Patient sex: M
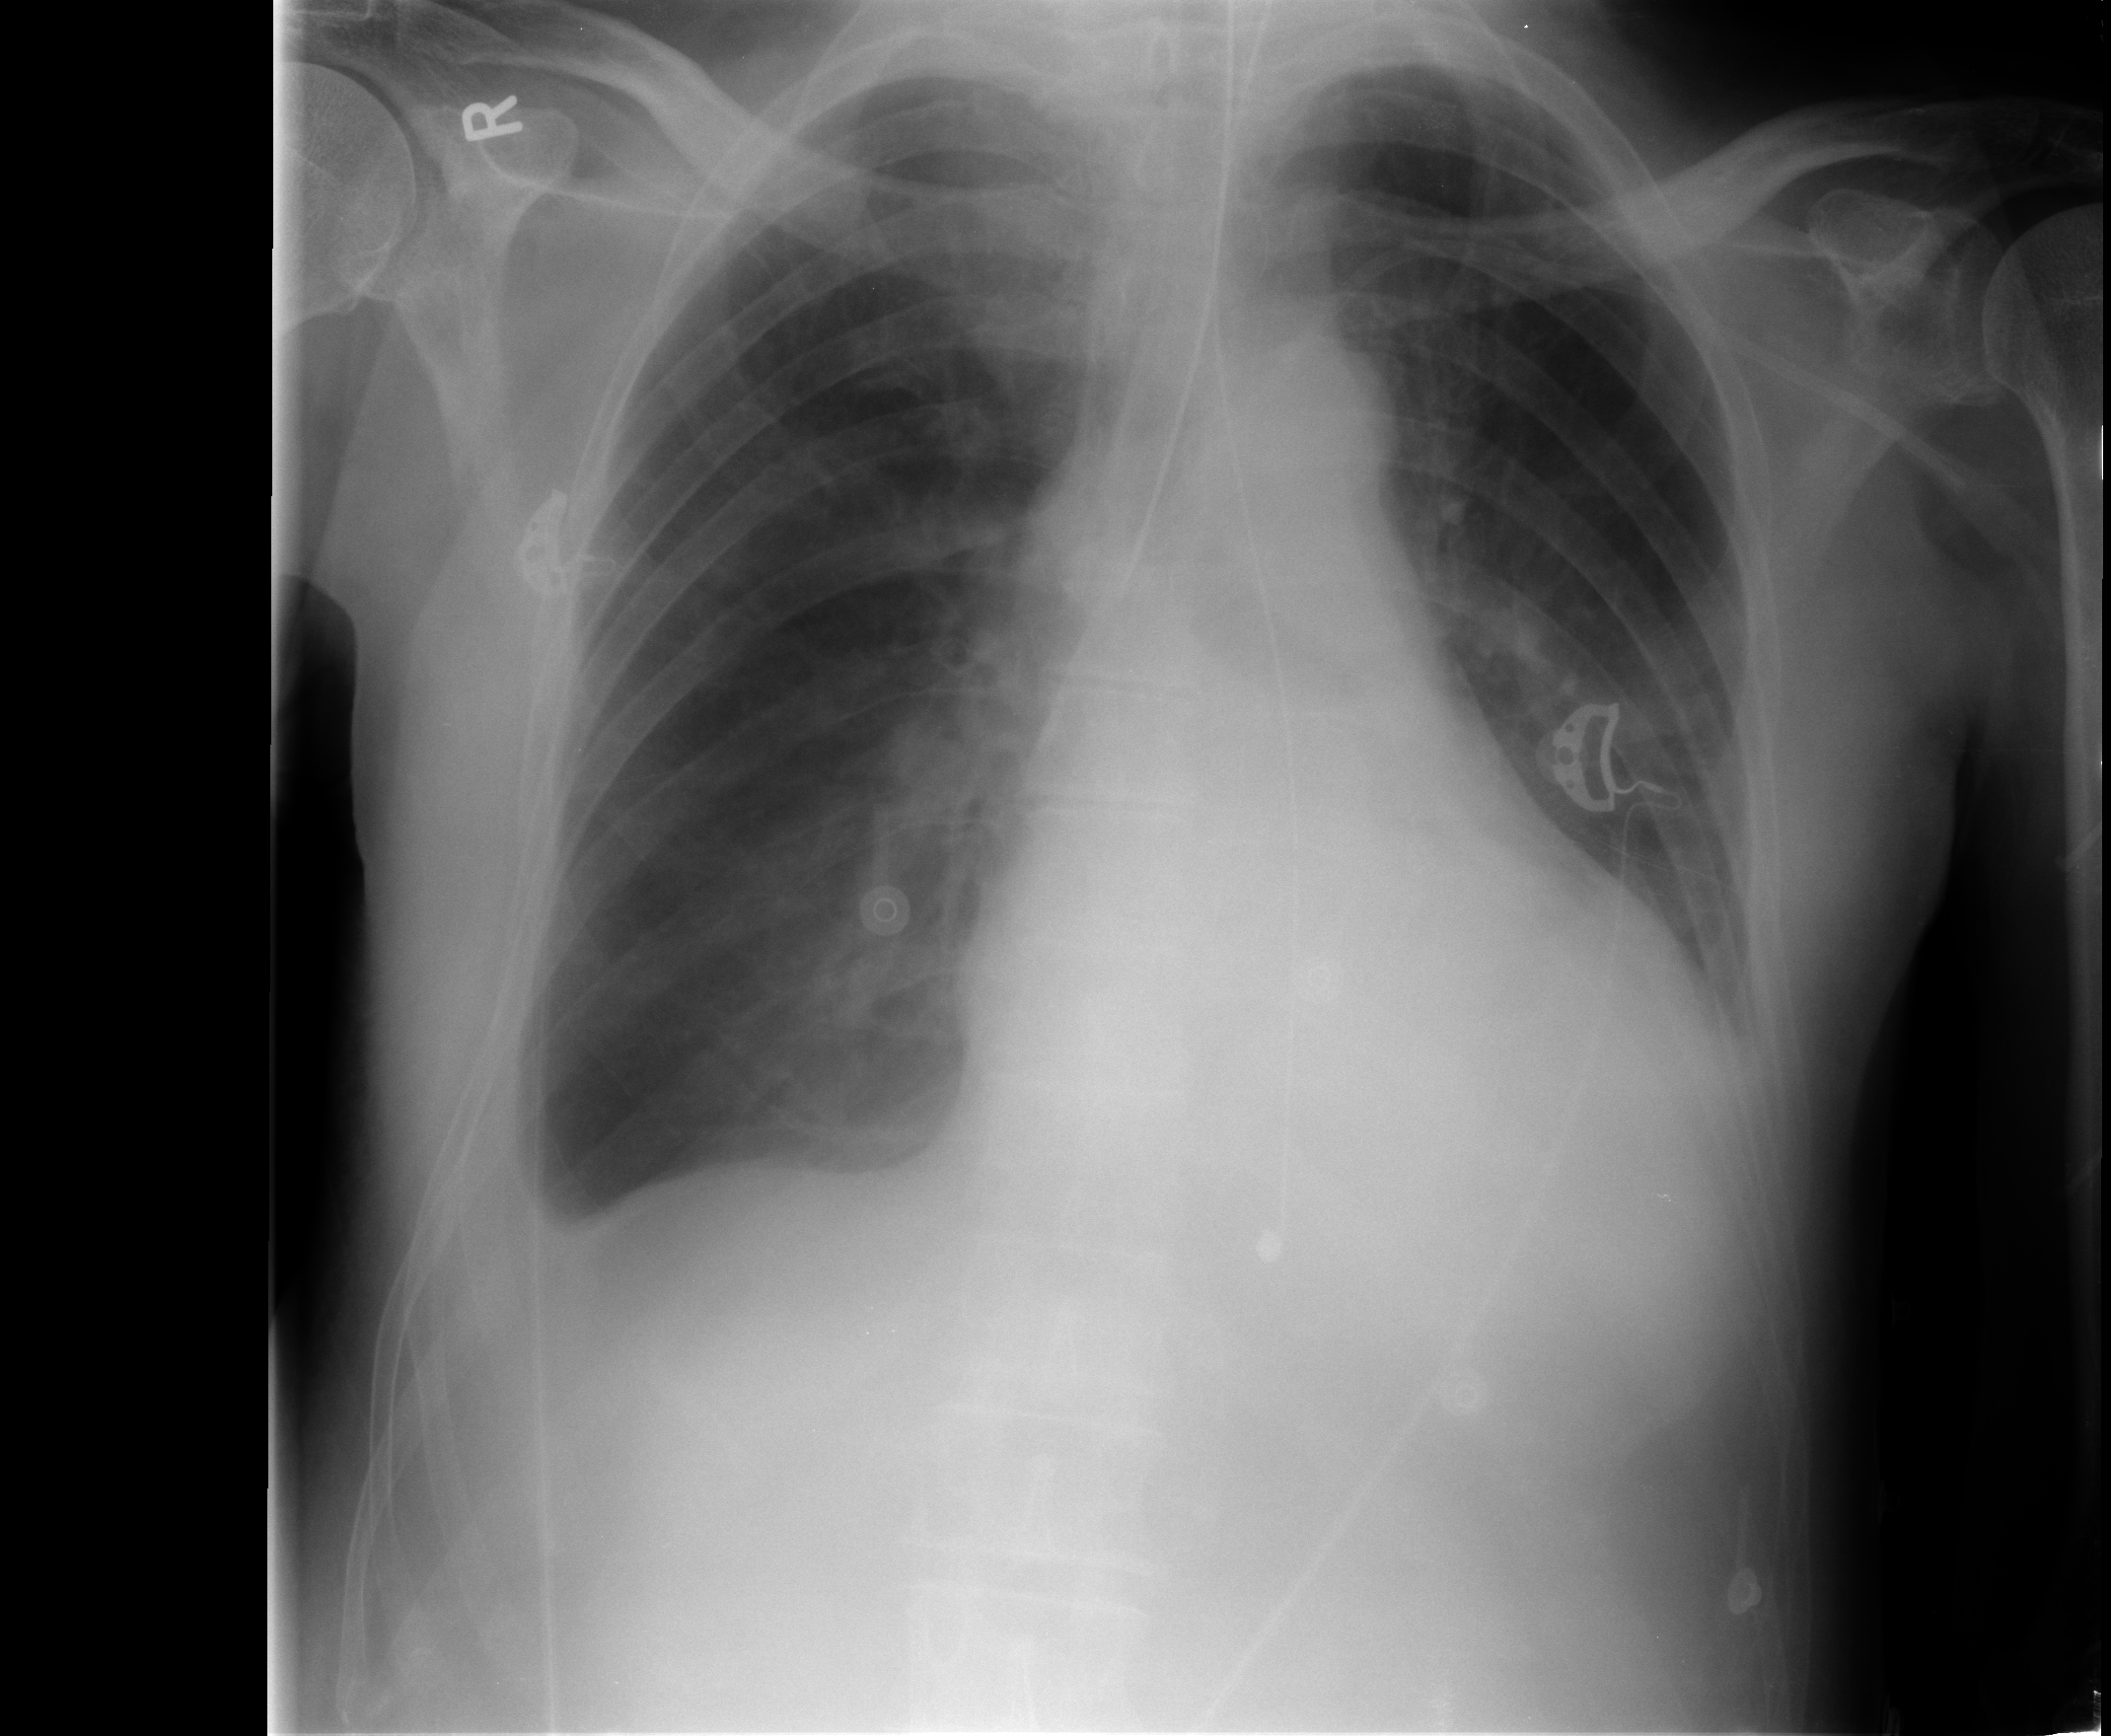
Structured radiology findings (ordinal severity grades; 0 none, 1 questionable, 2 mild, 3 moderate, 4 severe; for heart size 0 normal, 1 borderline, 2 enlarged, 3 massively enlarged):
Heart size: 0
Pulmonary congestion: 1
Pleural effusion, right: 2
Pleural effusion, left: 2
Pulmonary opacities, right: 0
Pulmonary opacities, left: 0
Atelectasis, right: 2
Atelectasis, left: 2